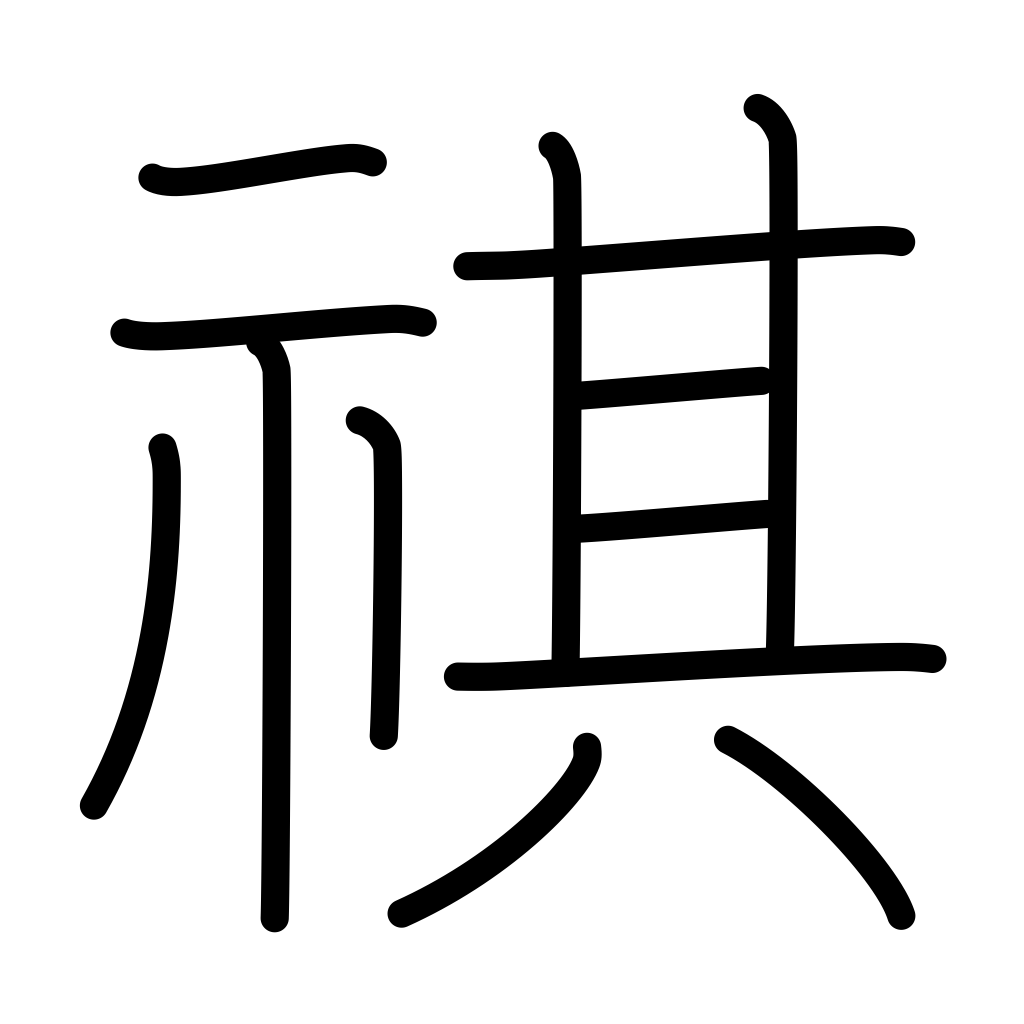
Meaning: fortunate, blessed, peace of mind, security